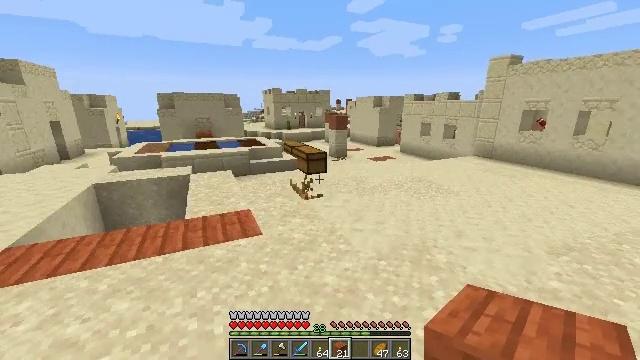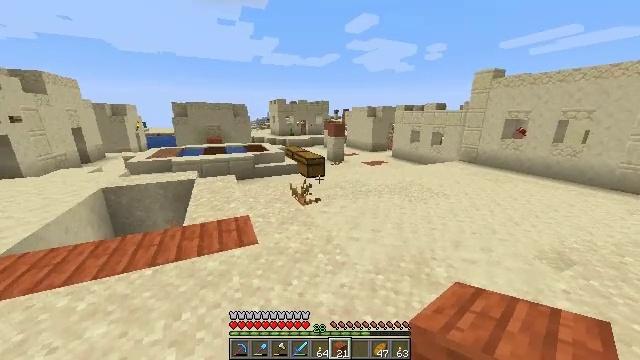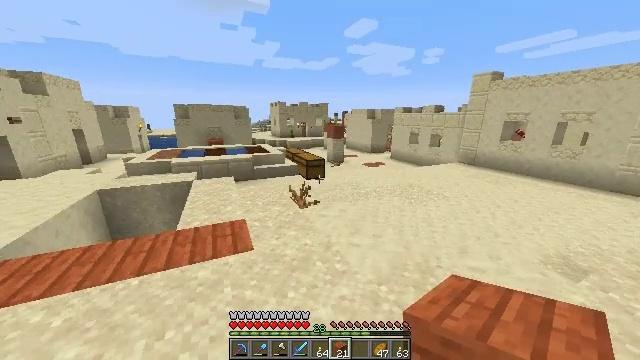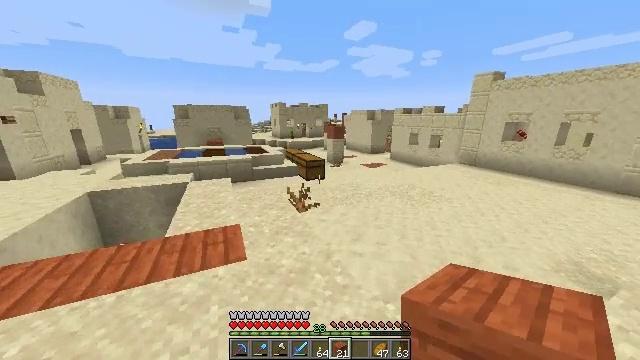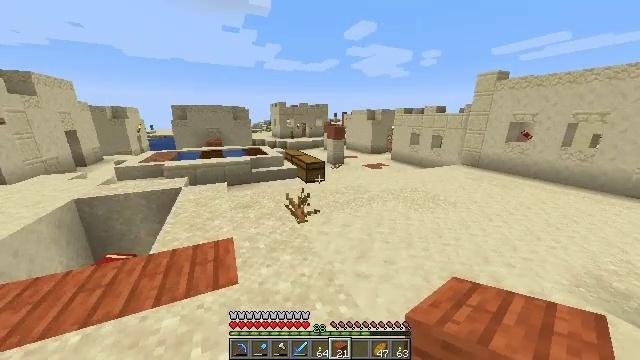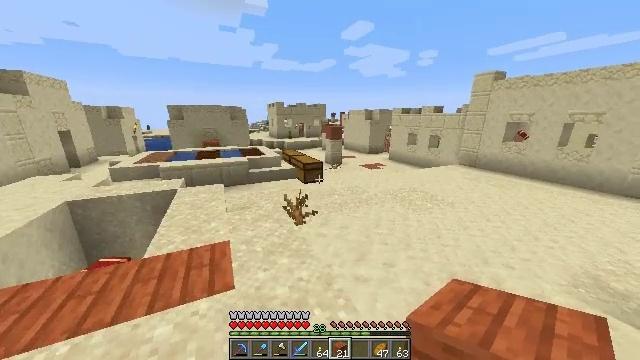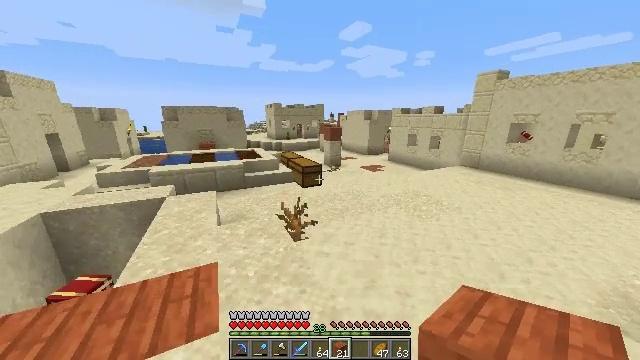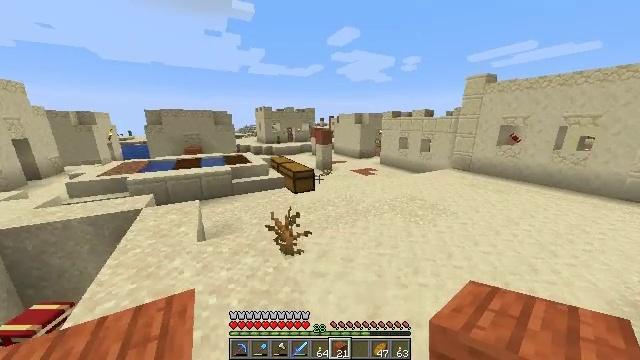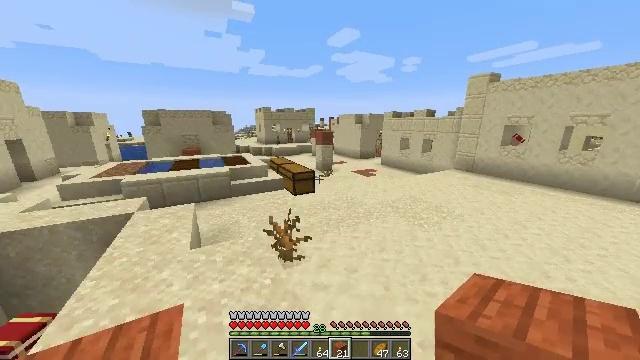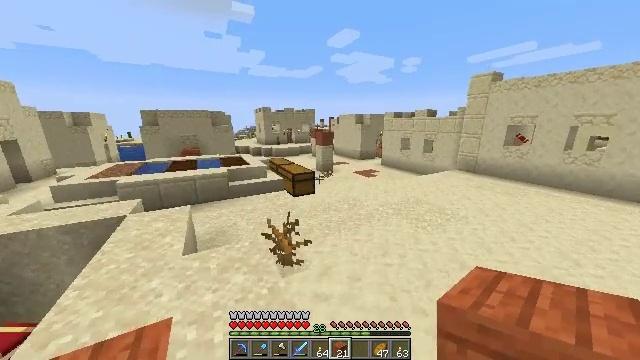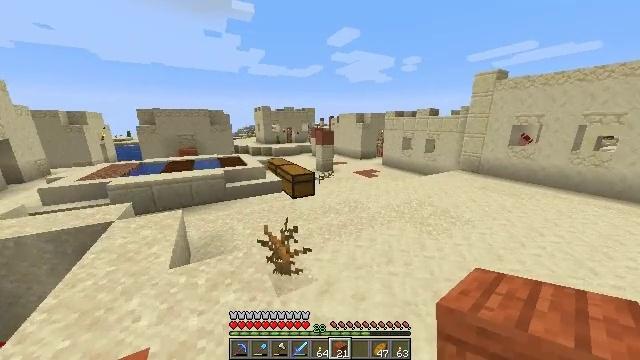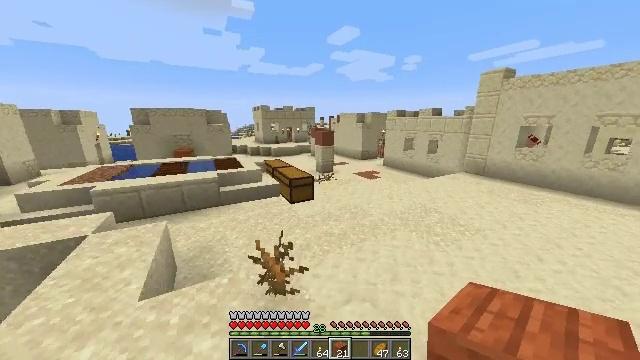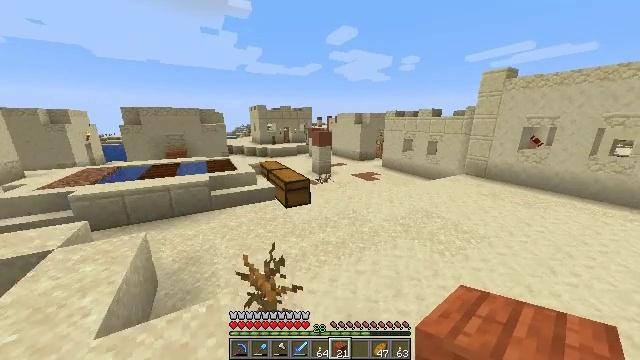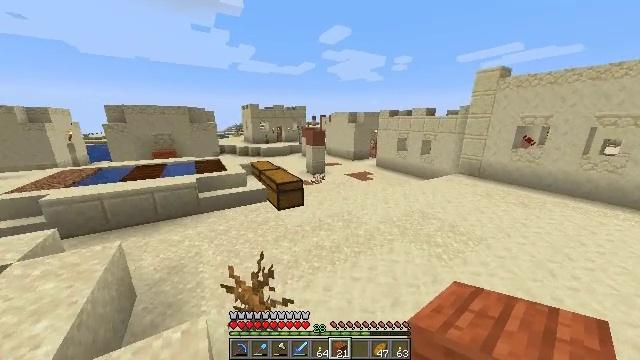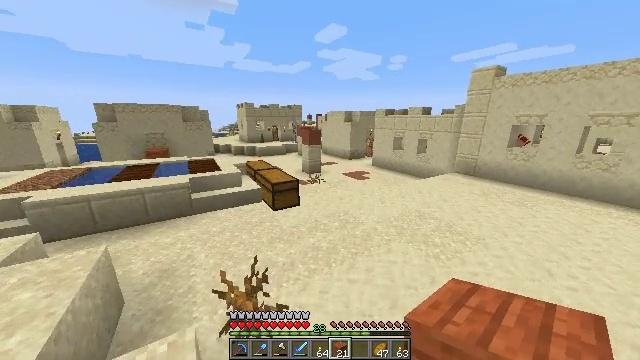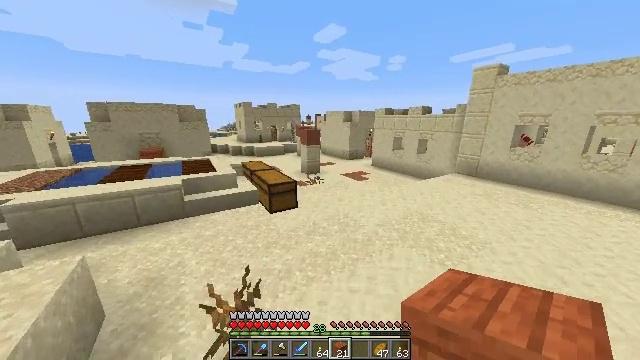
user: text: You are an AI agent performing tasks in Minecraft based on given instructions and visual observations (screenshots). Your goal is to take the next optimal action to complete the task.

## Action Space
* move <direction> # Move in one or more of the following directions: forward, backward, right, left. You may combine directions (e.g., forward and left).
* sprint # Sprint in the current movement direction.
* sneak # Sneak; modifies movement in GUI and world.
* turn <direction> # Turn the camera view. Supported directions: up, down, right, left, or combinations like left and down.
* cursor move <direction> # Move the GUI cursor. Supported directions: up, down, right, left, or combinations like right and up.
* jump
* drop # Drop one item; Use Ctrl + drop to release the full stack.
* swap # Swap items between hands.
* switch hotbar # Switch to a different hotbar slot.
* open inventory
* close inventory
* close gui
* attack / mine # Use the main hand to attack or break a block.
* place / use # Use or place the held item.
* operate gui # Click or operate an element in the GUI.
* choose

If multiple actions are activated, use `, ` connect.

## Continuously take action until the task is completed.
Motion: motion action
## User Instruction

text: Drop a composter.
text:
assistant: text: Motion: move forward, sprint
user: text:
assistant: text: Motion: move forward, sprint
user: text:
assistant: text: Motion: move forward, sprint
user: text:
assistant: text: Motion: move forward, sprint
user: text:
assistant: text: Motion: move forward, sprint
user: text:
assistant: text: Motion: move forward, sprint
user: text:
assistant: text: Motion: move forward, sprint, turn right
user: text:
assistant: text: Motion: move forward, sprint
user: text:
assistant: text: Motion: move forward, sprint
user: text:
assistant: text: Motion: move forward, sprint
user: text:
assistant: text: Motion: move forward, sprint
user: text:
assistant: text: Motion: move forward, sprint
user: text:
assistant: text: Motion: move forward, sprint, turn right
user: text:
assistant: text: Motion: move forward, sprint, turn right
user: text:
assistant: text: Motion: move forward, sprint
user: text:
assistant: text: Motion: move forward, sprint
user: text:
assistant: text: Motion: move forward, sprint
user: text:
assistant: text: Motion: move forward, sprint
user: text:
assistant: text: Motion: move forward, sprint
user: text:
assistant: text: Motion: move forward, sprint
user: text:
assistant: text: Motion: move forward, sprint
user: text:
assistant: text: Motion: move forward, sprint
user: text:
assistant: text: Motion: move forward, sprint
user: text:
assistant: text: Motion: move forward, sprint
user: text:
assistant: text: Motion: move forward, sprint
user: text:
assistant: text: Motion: move forward, sprint
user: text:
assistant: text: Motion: move forward and move right, sprint
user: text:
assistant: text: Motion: move forward and move right, sprint
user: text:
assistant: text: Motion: move forward and move right, sprint, turn left
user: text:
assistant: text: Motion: move forward and move right, sprint, turn left